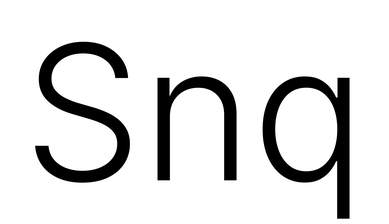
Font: Inter_Light